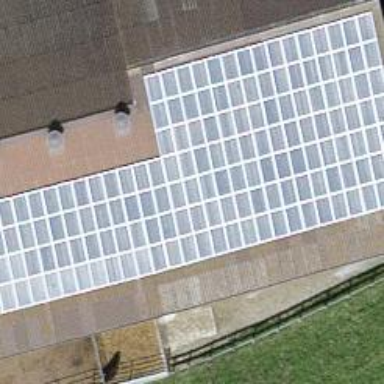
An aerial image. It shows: Solar power generator using photovoltaic method with solar photovoltaic panel types.